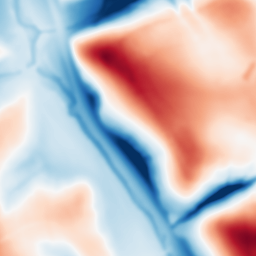
Category: multiscale
Decomposition family: dog_multiscale
Decomposition parameters: sigma_ratio: 1.6
n_scales: 6
base_sigma: 2
Upsampling method: bicubic_3x
Upsampling parameters: scale: 3
Upsampling scale: 3